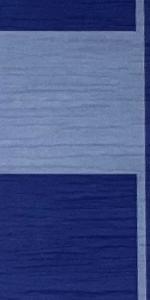
Label: Empty